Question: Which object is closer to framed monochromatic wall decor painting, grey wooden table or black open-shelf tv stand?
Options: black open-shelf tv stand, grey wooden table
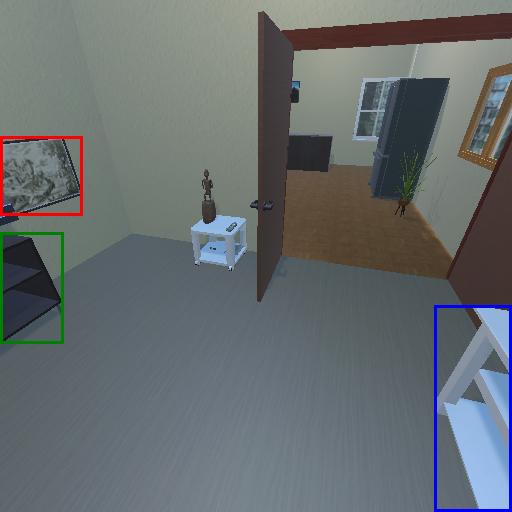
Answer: black open-shelf tv stand